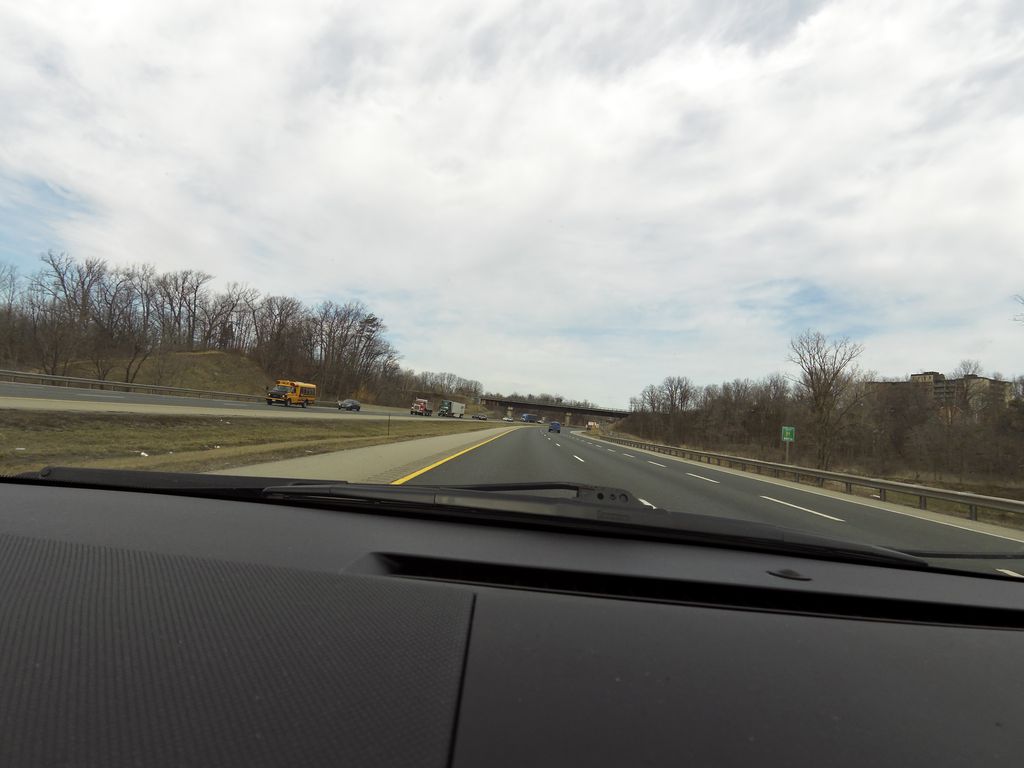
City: hamilton